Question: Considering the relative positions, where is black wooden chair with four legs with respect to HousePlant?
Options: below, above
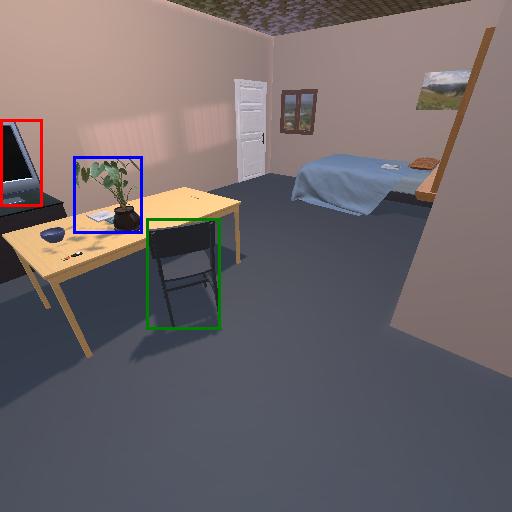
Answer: below